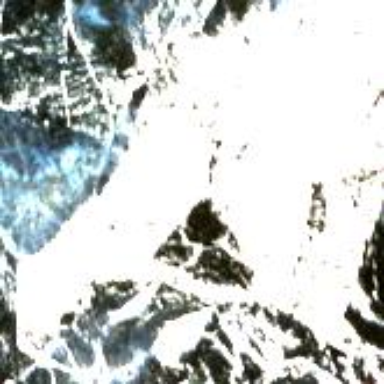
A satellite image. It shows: Area designated for winter sports.